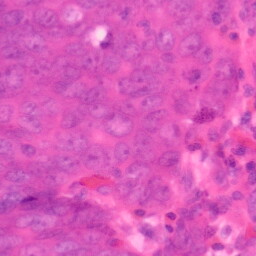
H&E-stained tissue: Colon